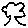
Label: tree